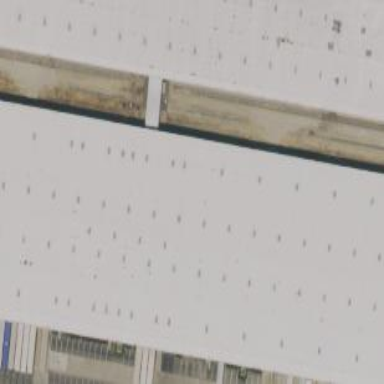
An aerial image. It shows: Warehouse.